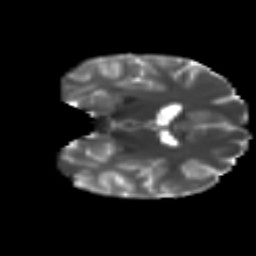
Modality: T2w
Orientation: coronal
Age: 12
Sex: female
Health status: ill
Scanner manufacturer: ge
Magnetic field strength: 3 T
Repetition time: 6.752 s
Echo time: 0.079 s